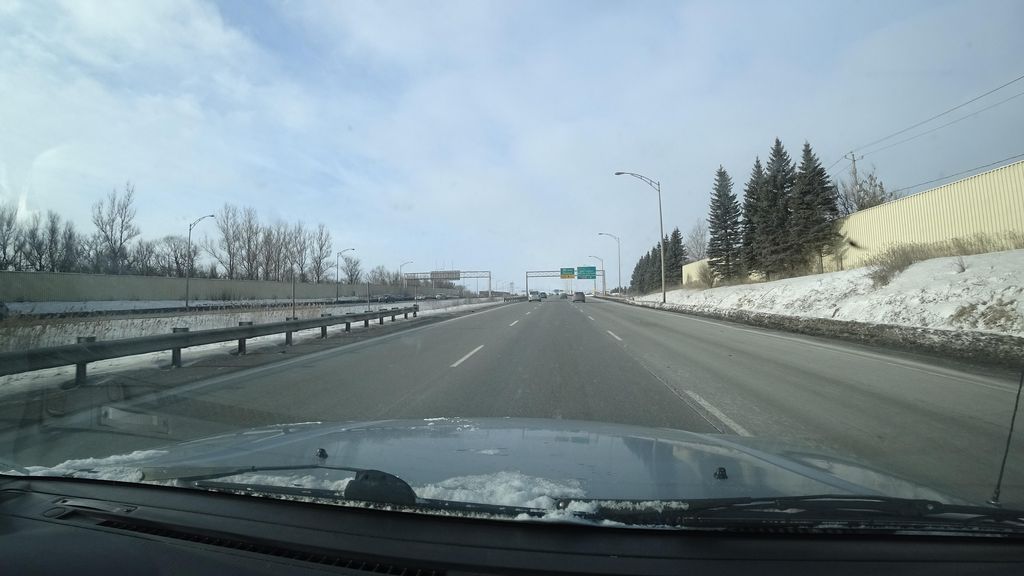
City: quebec_city